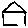
Label: house